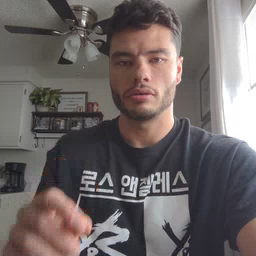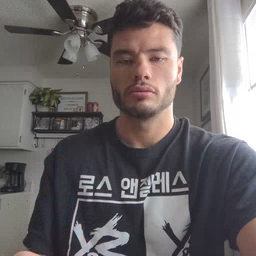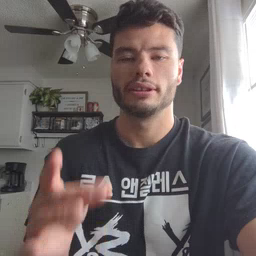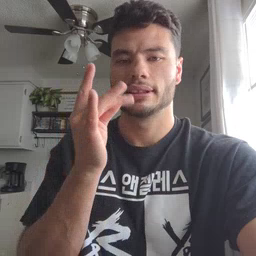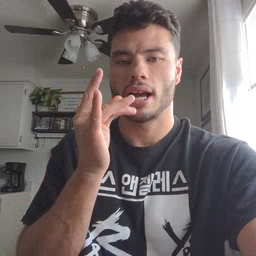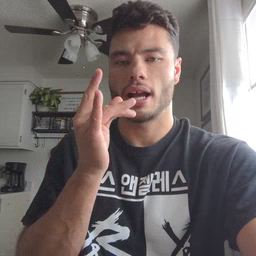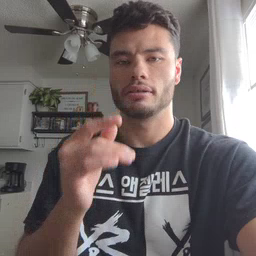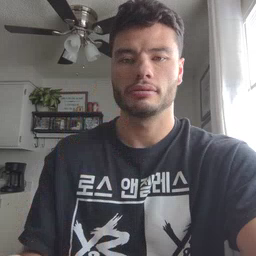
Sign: snack